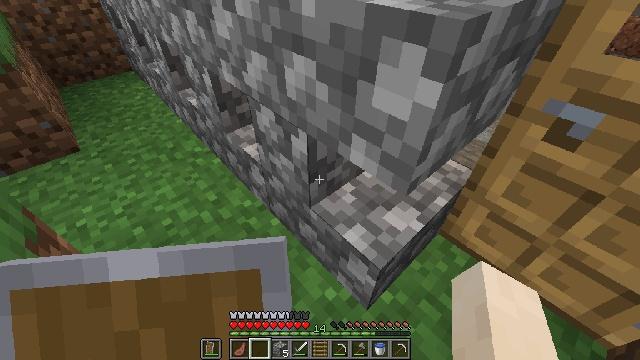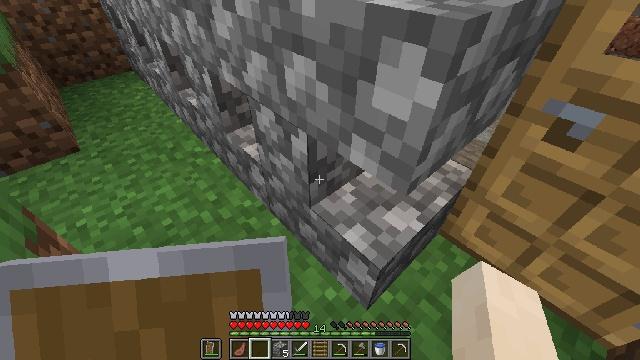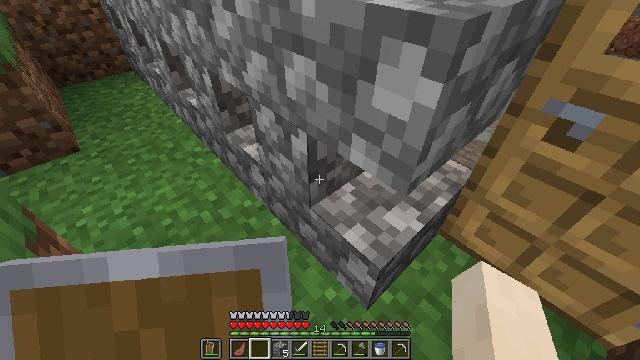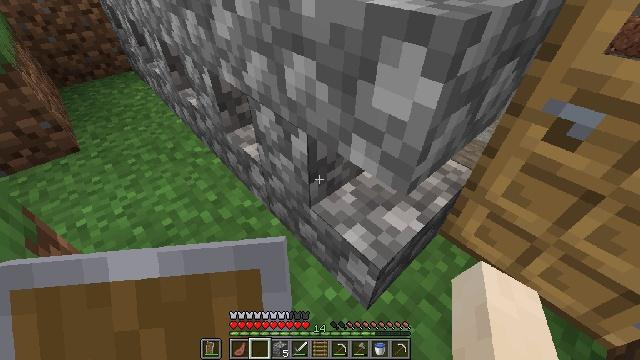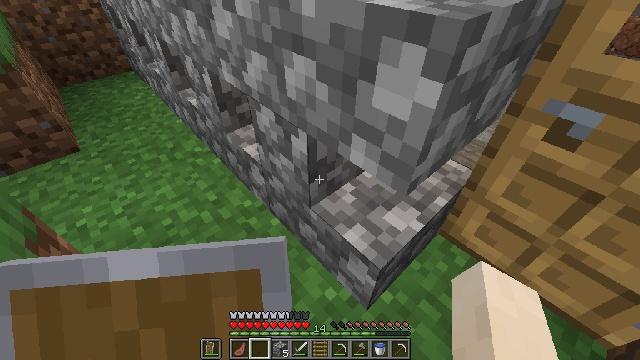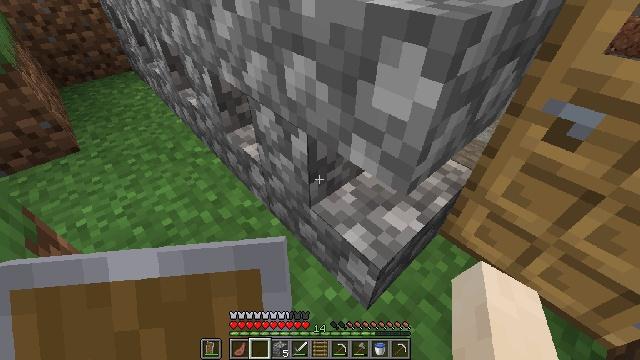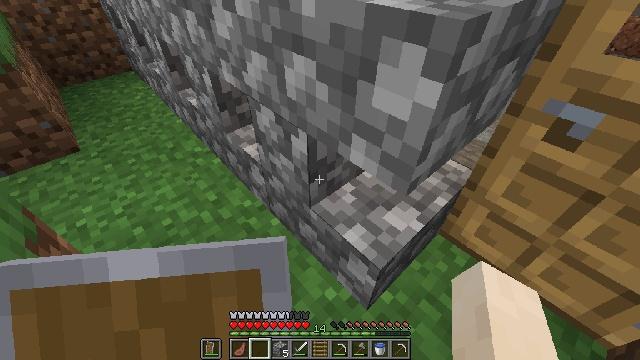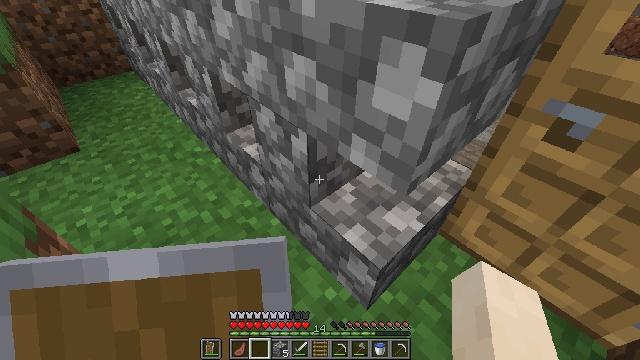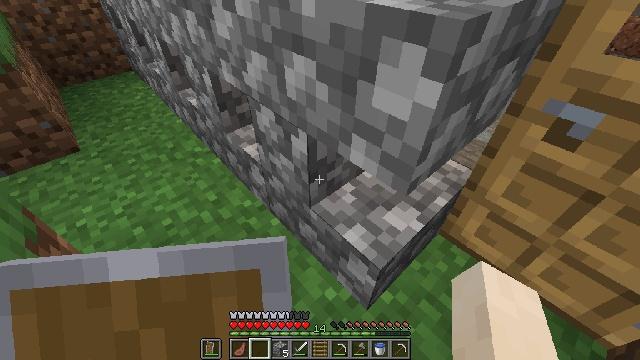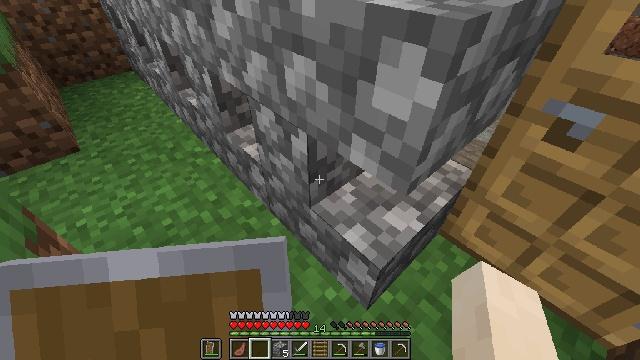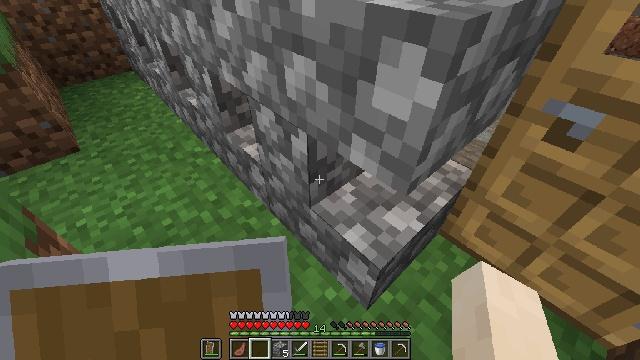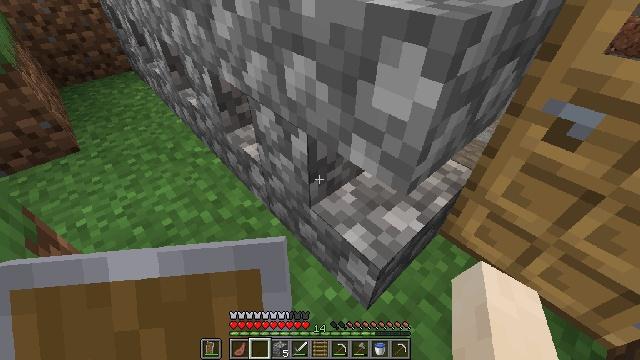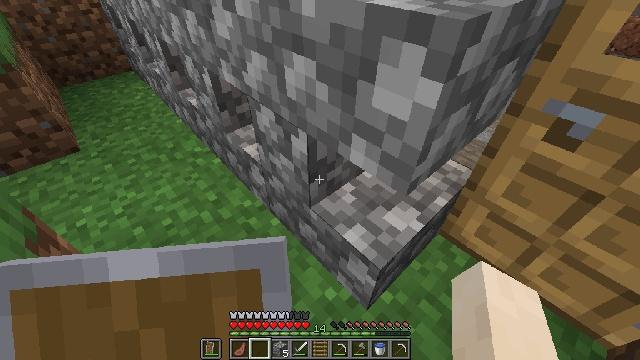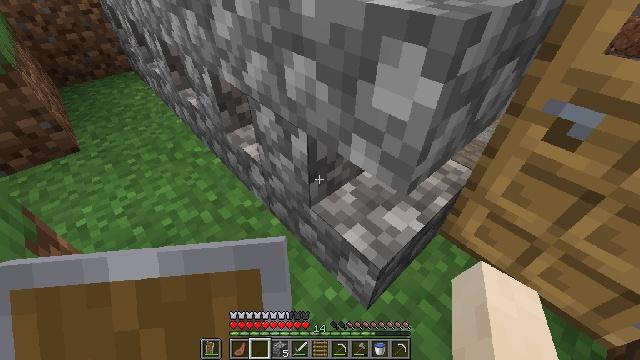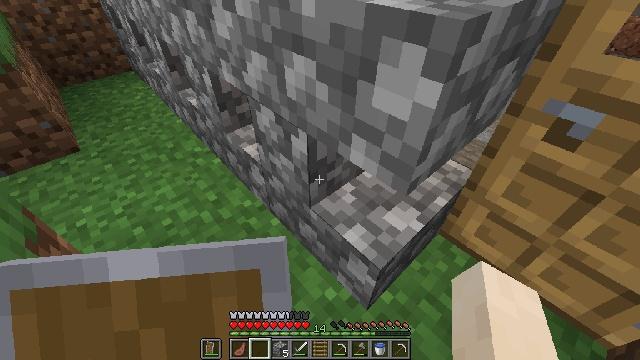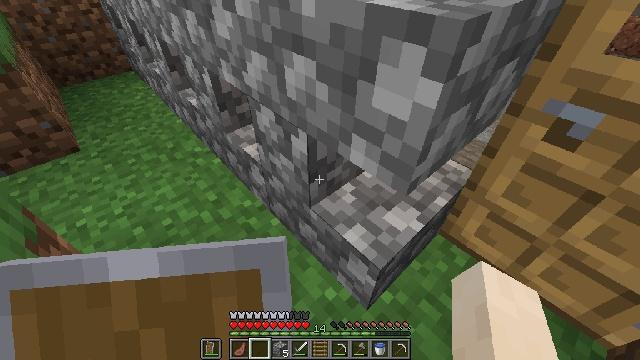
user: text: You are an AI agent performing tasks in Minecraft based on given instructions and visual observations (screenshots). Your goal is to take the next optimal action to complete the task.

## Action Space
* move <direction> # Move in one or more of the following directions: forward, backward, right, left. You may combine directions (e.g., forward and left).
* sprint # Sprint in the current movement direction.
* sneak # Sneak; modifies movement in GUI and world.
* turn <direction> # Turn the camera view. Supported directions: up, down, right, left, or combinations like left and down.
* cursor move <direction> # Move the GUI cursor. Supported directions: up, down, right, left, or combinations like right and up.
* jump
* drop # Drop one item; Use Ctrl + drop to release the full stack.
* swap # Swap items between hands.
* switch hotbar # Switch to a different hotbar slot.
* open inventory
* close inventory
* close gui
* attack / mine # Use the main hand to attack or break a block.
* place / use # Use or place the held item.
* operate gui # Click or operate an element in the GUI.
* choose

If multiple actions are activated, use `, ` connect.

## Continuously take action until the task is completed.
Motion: motion action
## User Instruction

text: craft item air
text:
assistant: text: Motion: no_op
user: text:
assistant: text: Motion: no_op
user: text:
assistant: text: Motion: no_op
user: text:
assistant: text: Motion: no_op
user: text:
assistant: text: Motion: no_op
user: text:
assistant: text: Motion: no_op
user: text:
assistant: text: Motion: no_op
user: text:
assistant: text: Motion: no_op
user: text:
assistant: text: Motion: no_op
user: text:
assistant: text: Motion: no_op
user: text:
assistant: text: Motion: no_op
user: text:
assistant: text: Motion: no_op
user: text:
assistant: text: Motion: no_op
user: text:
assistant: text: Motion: no_op
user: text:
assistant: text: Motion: no_op
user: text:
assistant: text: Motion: no_op
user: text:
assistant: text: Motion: no_op
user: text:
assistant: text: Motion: no_op
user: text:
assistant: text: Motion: no_op
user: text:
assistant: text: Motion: no_op
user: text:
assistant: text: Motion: no_op
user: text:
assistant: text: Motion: no_op
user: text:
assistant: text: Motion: no_op
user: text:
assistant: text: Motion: no_op
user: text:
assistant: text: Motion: no_op
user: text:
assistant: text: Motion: no_op
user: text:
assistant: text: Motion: no_op
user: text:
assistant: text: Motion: no_op
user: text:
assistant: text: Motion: no_op
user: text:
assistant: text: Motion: no_op